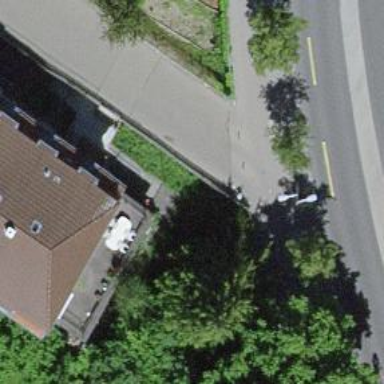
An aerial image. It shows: Bollard.